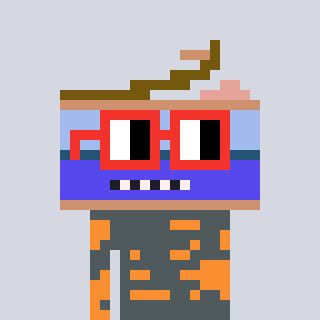
a pixel art character with square red glasses, a canned ham-shaped head and a orange-colored body on a cool background